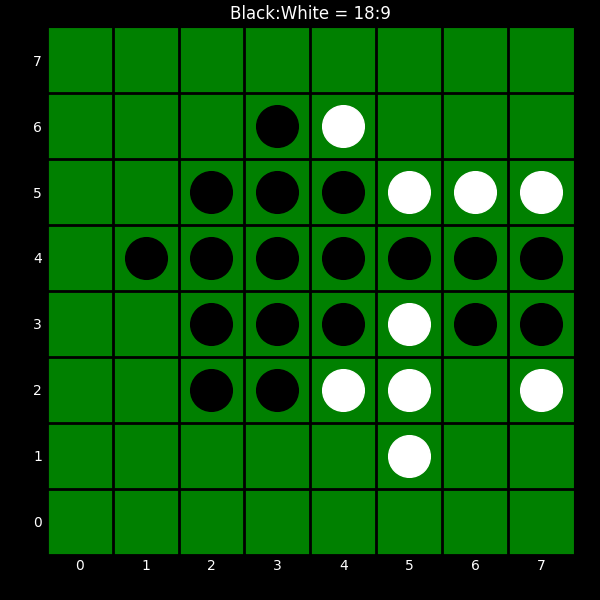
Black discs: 18
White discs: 9